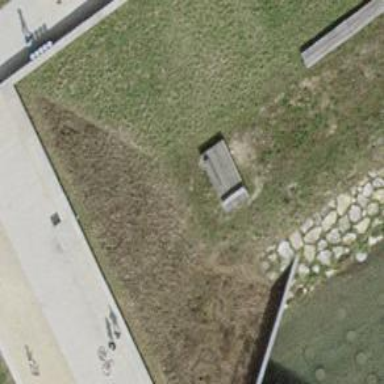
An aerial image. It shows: Bench.